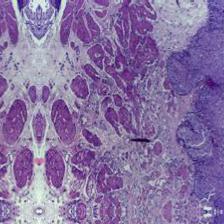
Diagnosis: Normal